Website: apple
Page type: customer-info-address
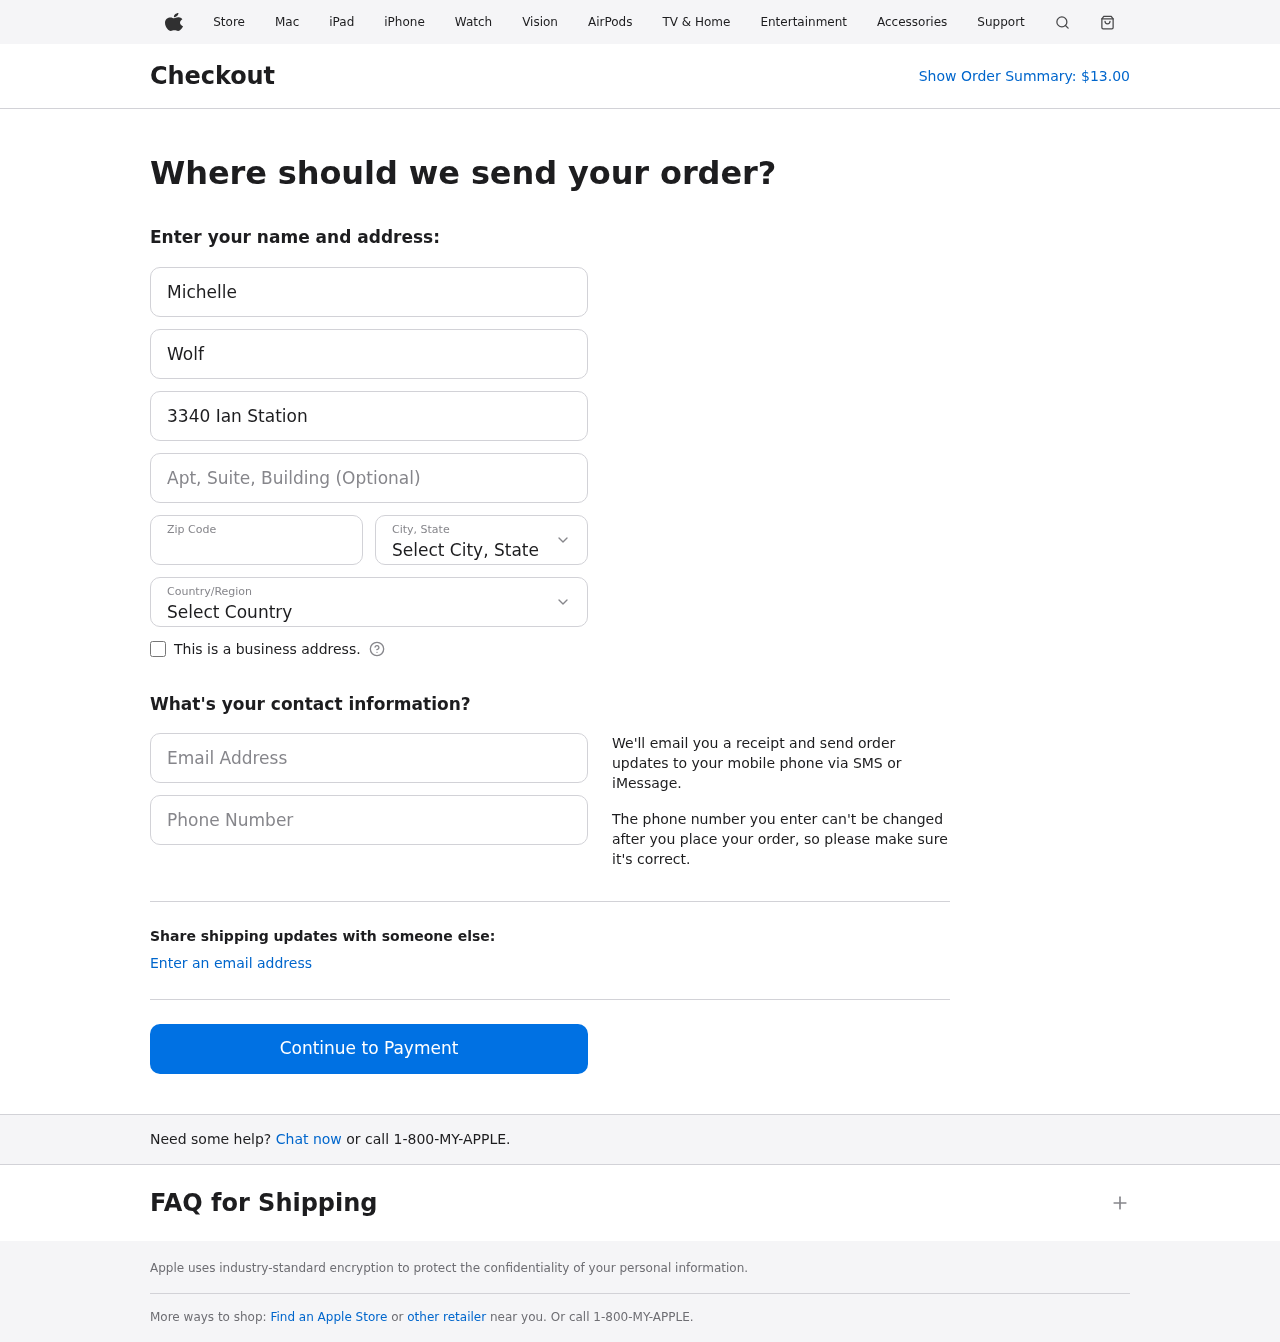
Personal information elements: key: PII_CITY_STATE
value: North Luis, CA
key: PII_COUNTRY
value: United States
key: PII_EMAIL
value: mwolf@hotmail.com
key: PII_FIRSTNAME
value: Michelle
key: PII_LASTNAME
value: Wolf
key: PII_PHONE
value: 9679735308
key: PII_POSTCODE
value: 56696
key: PII_STREET
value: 3340 Ian Station
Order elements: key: ORDER_TOTAL
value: $13.00